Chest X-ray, PA view. Patient: 35 years old, sex F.
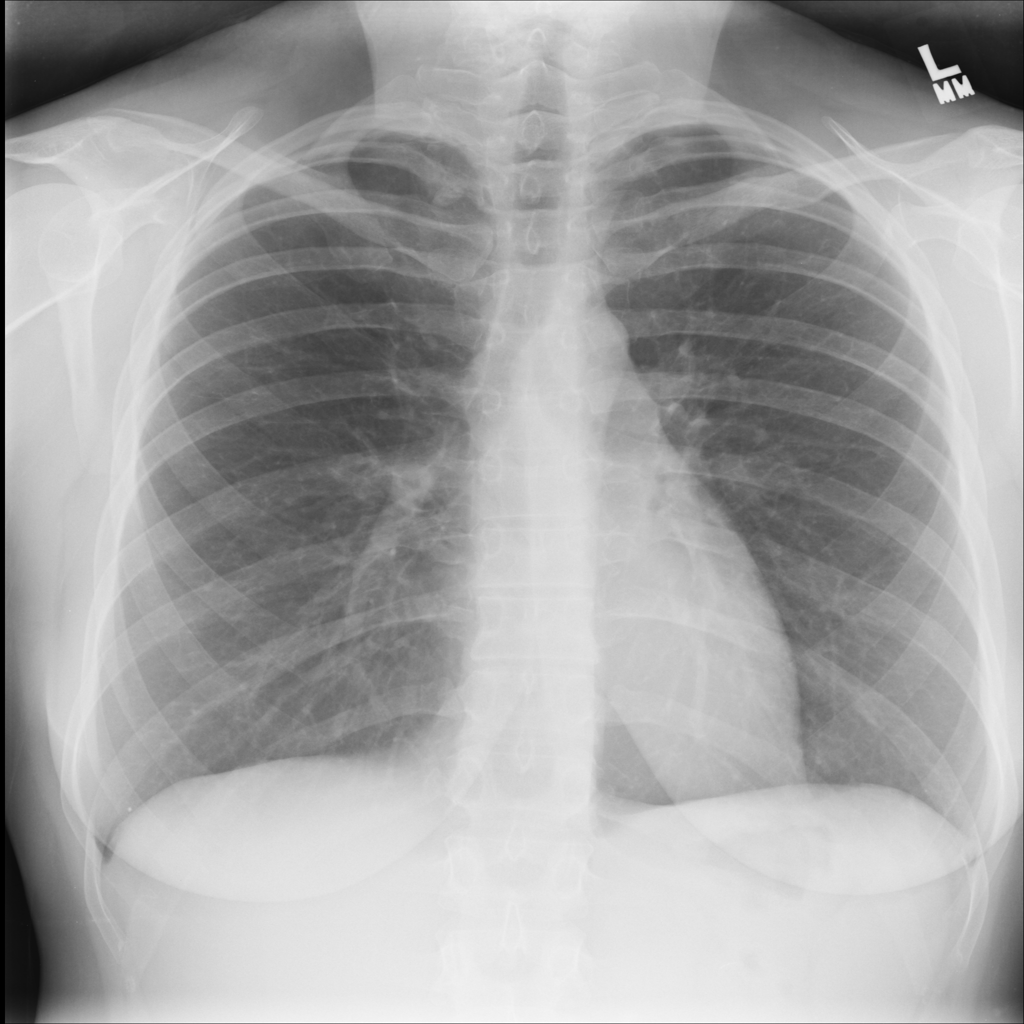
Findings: No Finding